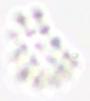
Label: Phaeocystis